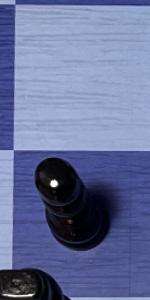
Label: Pawn_Black